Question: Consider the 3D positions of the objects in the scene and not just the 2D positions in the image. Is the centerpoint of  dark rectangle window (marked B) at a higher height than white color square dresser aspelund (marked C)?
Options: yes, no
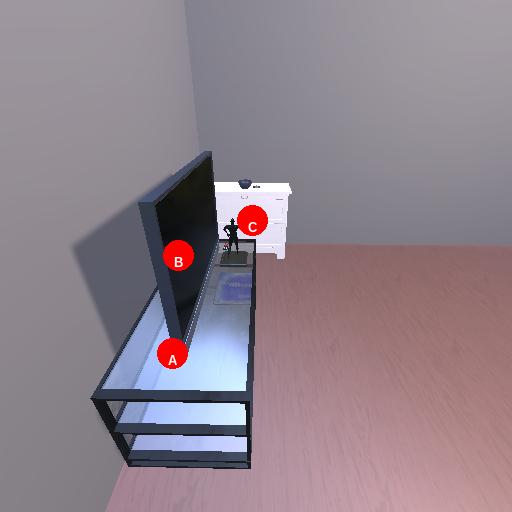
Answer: yes